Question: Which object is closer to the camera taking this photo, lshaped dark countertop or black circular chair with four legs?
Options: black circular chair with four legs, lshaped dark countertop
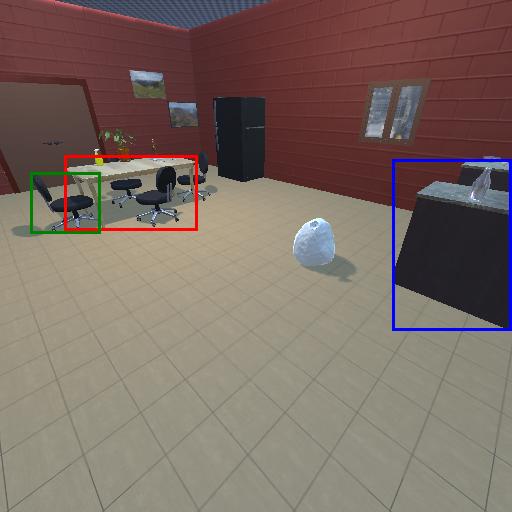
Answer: black circular chair with four legs